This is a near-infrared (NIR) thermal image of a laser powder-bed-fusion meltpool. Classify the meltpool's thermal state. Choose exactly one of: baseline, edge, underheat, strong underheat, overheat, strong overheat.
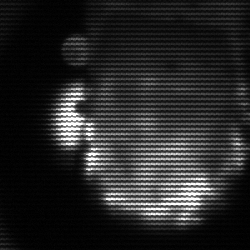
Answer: baseline